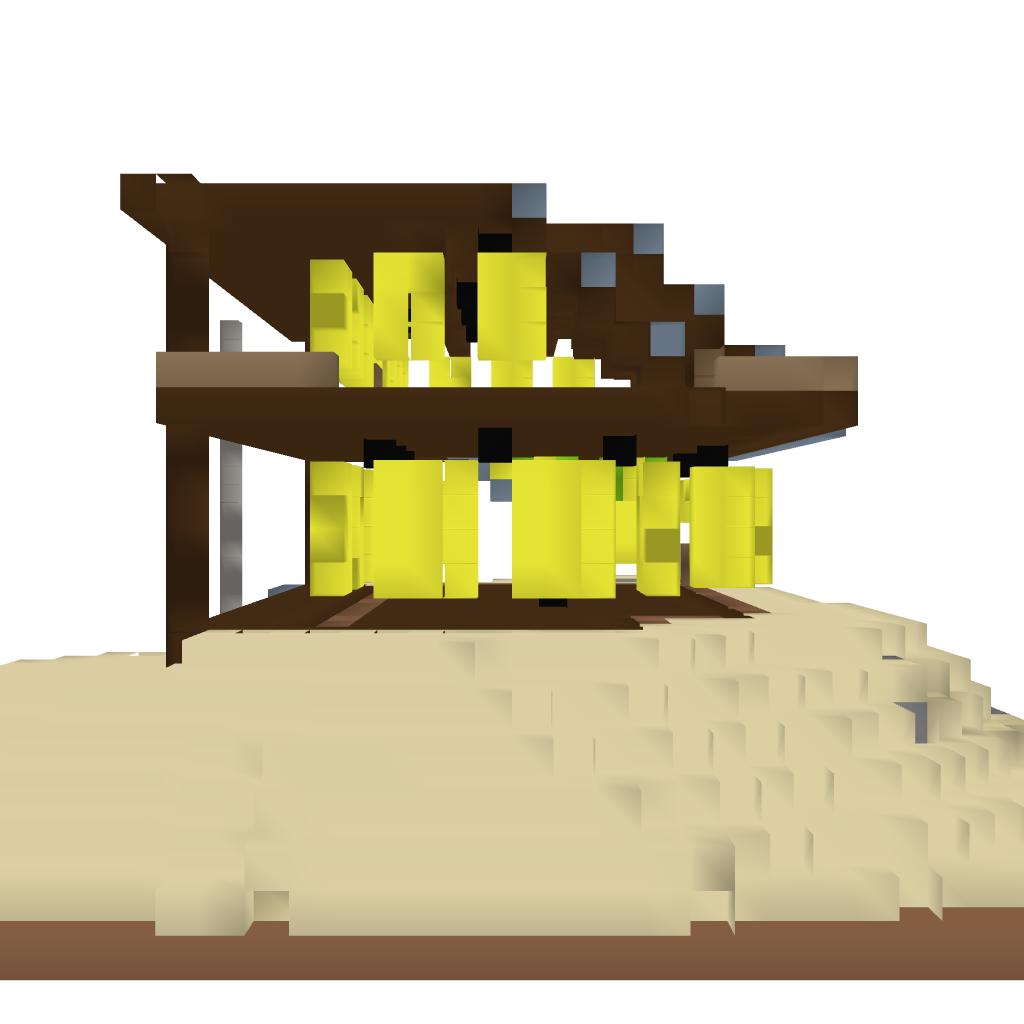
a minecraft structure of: lake house